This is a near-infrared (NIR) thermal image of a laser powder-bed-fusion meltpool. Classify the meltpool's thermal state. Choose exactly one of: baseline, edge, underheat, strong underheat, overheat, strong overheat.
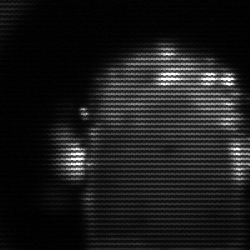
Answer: baseline